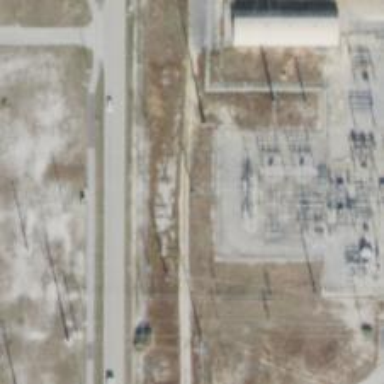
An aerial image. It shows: Power pole.